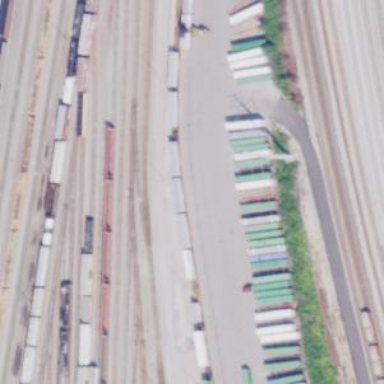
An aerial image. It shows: Railway yard in service.